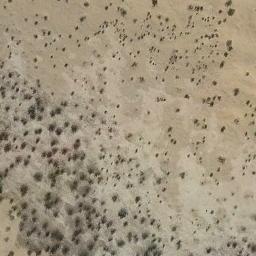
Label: chaparral